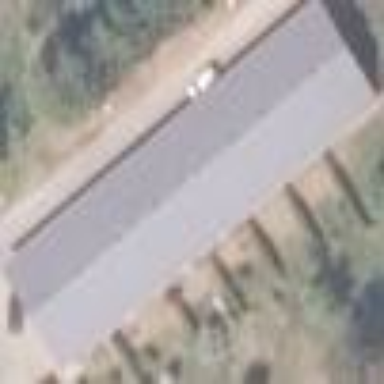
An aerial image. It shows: Terrace building.